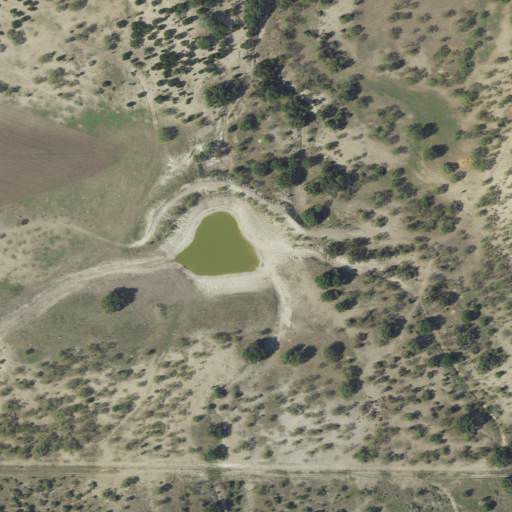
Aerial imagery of valley in Texas named Mud Spring Draw containing shrub, cultivated crops, and open water